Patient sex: M
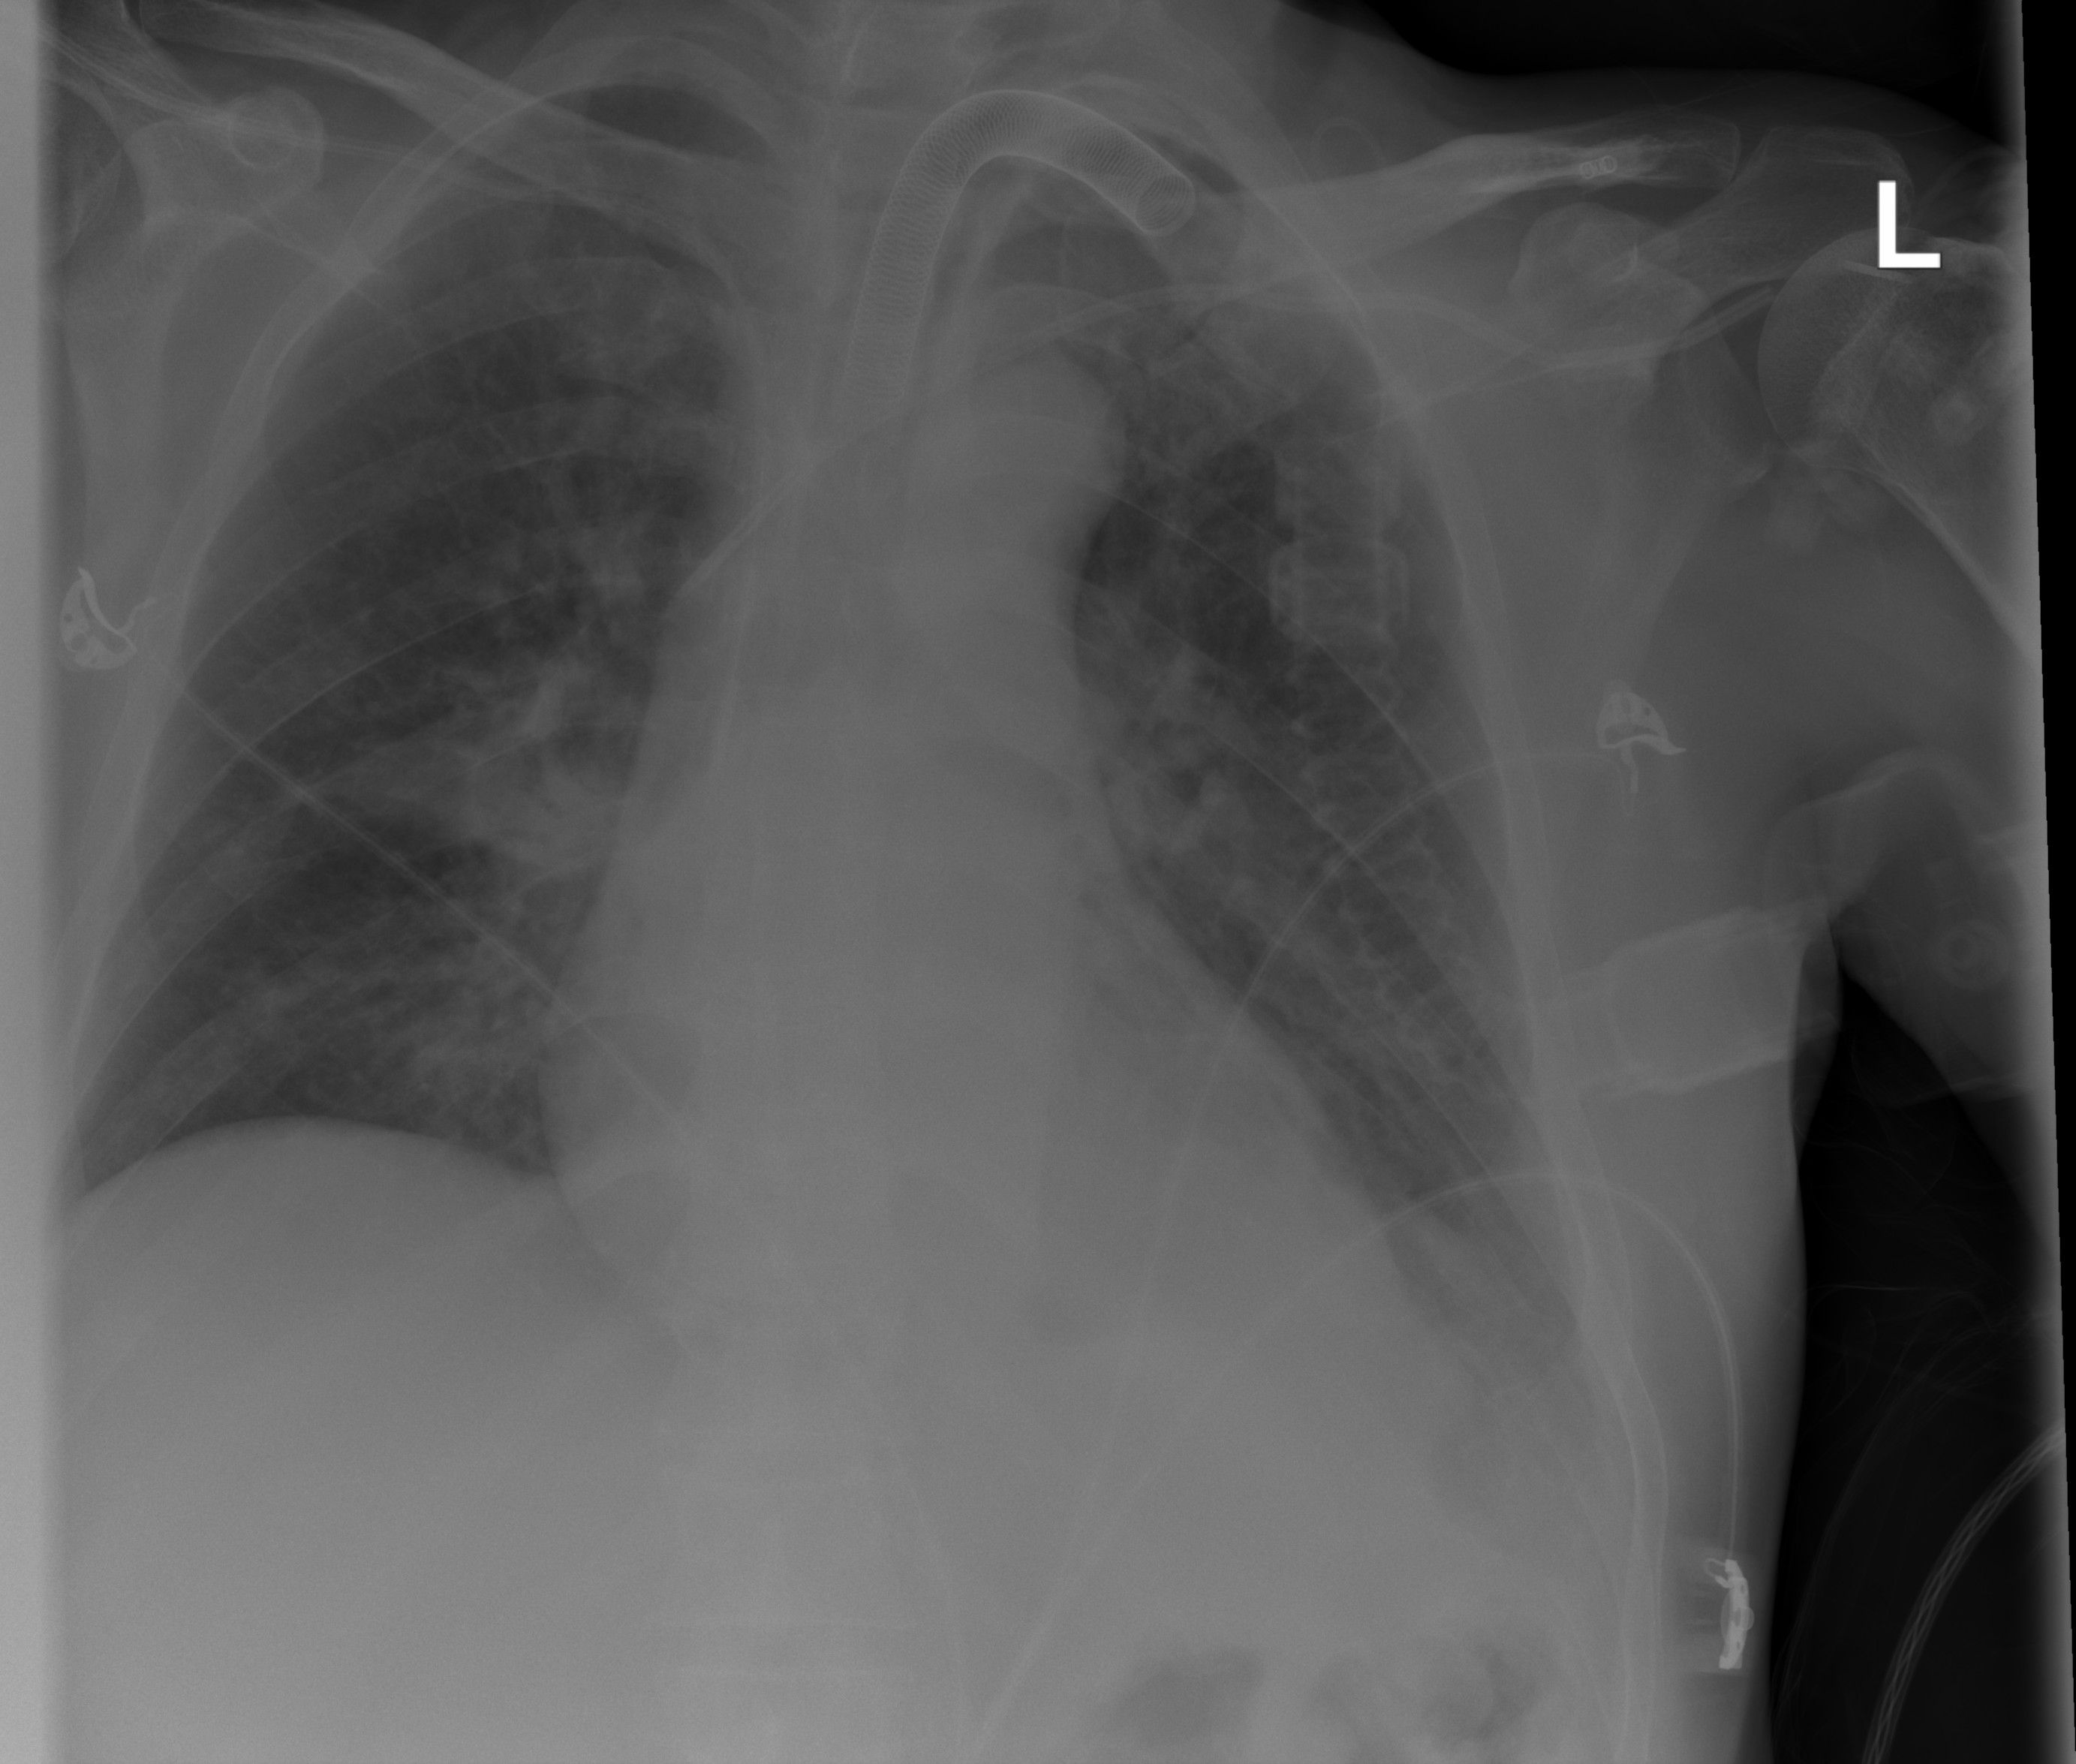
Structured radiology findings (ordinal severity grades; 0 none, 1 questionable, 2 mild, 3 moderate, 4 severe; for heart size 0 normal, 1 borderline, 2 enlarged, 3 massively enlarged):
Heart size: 0
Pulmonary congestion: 2
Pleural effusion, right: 0
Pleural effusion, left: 0
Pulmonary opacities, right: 2
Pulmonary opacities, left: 2
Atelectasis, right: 2
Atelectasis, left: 2